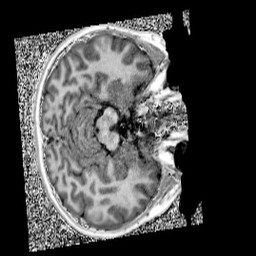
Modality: UNIT1
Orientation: axial
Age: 11
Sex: male
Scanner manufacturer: siemens
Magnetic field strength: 3 T
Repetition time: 4 s
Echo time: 0.00299 s